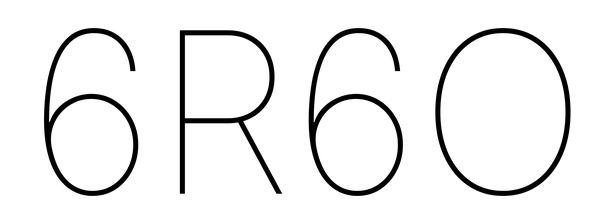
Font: Inter_Thin